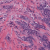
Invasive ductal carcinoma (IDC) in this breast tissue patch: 1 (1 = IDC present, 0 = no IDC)